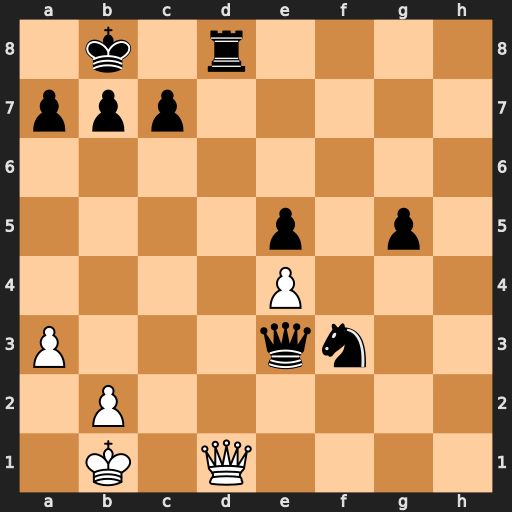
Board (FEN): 1k1r4/ppp5/8/4p1p1/4P3/P3qn2/1P6/1K1Q4
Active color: w
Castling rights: -
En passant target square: -
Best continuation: Qxd8#